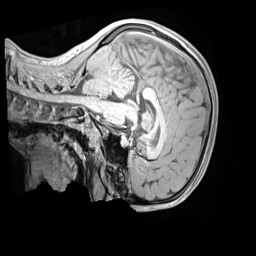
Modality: MP2RAGE
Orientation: sagittal
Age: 9
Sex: female
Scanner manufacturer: siemens
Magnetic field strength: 3 T
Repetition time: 4 s
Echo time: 0.00303 s